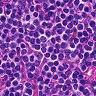
Metastatic tissue present: no